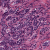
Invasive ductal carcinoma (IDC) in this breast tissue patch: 1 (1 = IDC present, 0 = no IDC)